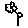
Label: flower